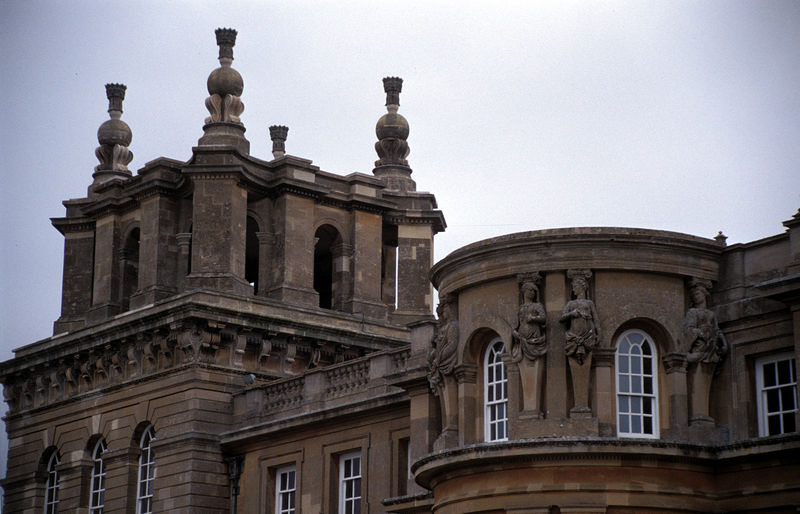
Titel: Westfassade, nordwestlicher Eckturm, Dachaufsatz
Künstler: John Vanbrugh
Standort: Woodstock, Oxfordshire
Institution: Blenheim Palace
Schlagwörter: blau, himmel, frauen, braun, fenster, glas, pfeiler, säulen, weiss, dach, gebäude, rot, schloss, architektur, barock, geköpft, rahmen, stein, brüstung, sonne, klassizismus, front, turm, vase, terrasse, ansicht, bogen, fassade, mauer, backstein, pilaster, figuren, rundbogen, vorsprung, detail, büste, geländer, zinnen, foto, fotografie, bögen, türme, palast, balustrade, mauerwerk, regenrinne, kugeln, architrav, photo, gesims, skulpturen, risalit, statuen, ballustrade, reliefs, viereck, verzierungen, kronen, rondell, rundbogenfenster, ebäude, mezzanine, tum, figuten, balon, atlanten, bachstein, architetktur, rklassizismus, dachbalkon